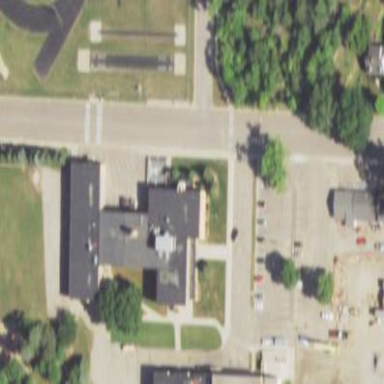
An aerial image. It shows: School building.